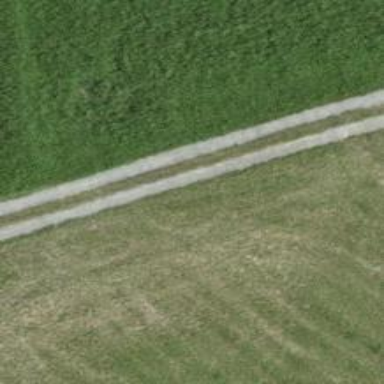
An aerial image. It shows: Paved track with grade 2 quality surface.